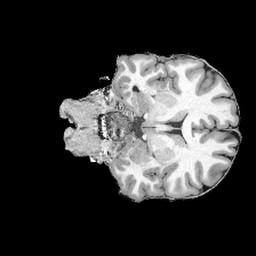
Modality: UNIT1
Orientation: coronal